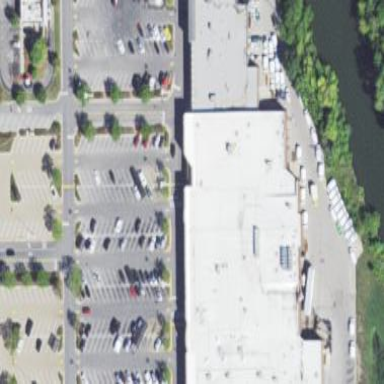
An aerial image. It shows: Retail building housing supermarket.